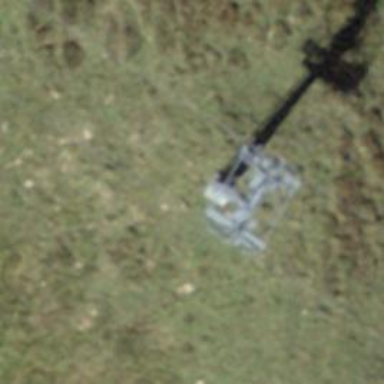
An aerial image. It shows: Pylon for aerialway.